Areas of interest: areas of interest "Swimming Pool"
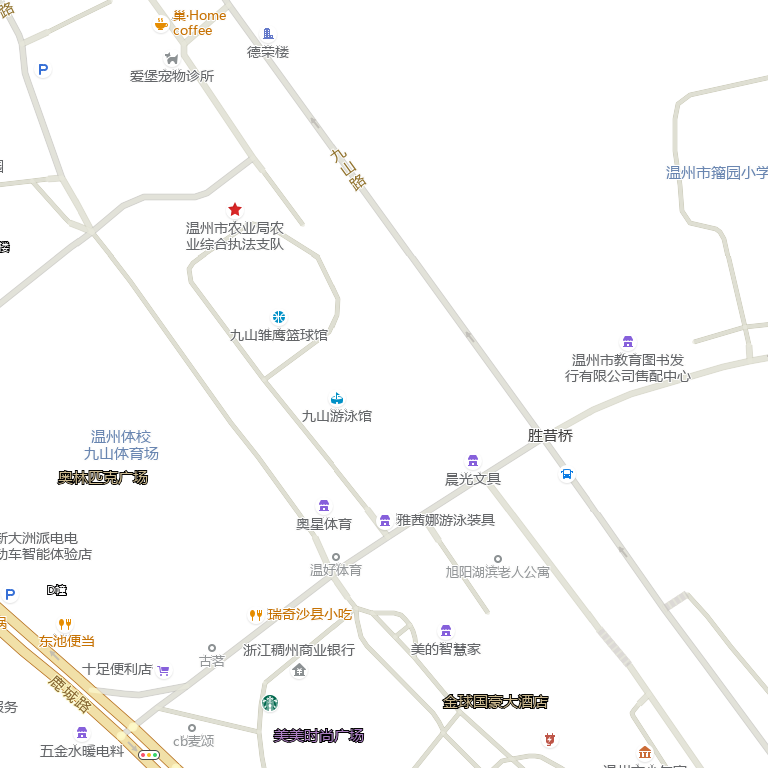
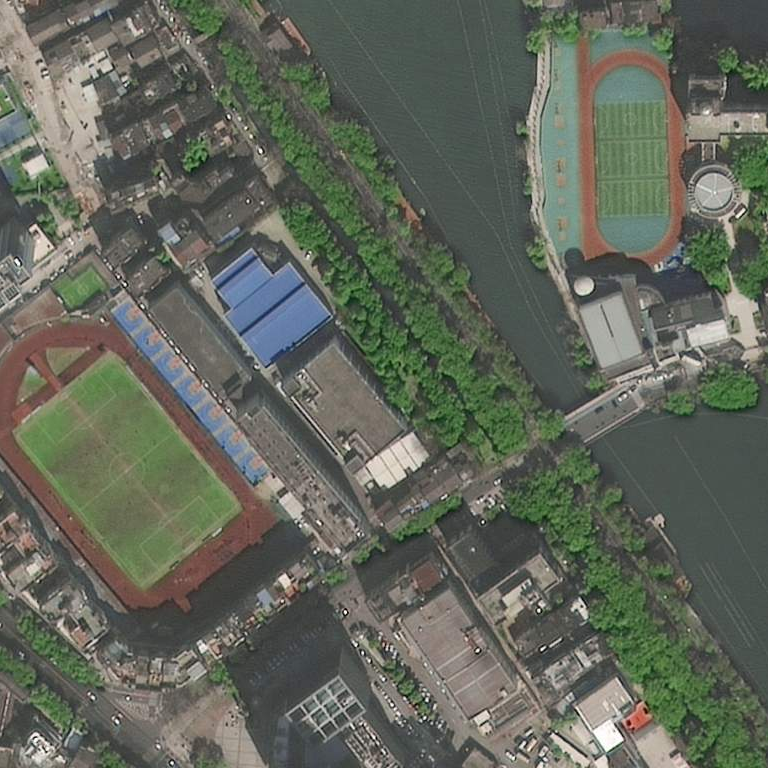